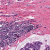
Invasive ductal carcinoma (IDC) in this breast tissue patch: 0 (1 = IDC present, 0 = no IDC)